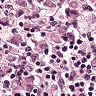
Metastatic tissue present: yes